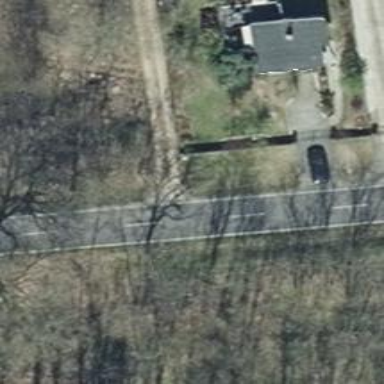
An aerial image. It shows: Secondary road with asphalt surface.